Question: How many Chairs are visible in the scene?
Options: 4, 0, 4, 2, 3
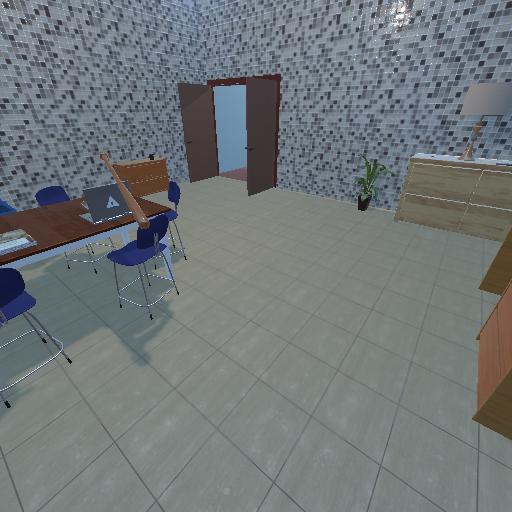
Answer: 4